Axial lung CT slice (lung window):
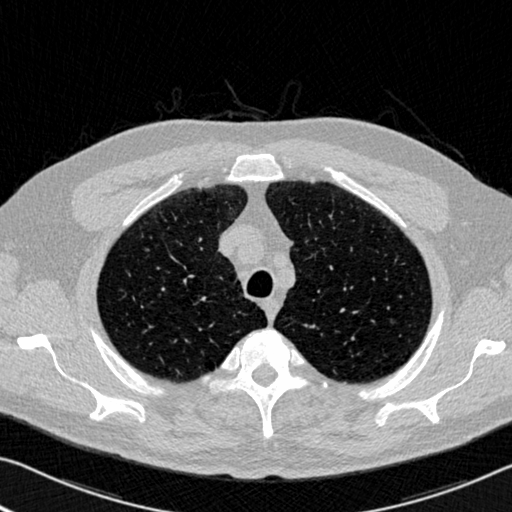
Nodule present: no